Question: I want to design a login screen. The content should be horizontally and vertically alinged center. So far I have created this:

Currently I have given marginTop to my top element i.e. the icon. But I don't think it's a proper way. I want the username field to be in the vertical center of the screen. This will move the whole content in the middle of the screen.
Here is my layout code so far:
'''
<RelativeLayout xmlns:android="http://schemas.android.com/apk/res/android"
xmlns:tools="http://schemas.android.com/tools"
android:layout_width="match_parent"
android:layout_height="match_parent"
tools:context=".LoginActivity"
android:background="#d1d6df">
<ImageView
android:id="@+id/imgIcon"
android:src="@drawable/ic_launcher"
android:layout_width="wrap_content"
android:layout_height="wrap_content"
android:contentDescription="Icon"
android:layout_marginBottom="20dp"
android:layout_marginTop="120dp"
android:layout_centerHorizontal="true"/>
<EditText
android:id="@+id/txtUsername"
android:hint="Username"
android:layout_width="wrap_content"
android:layout_height="wrap_content"
android:layout_centerHorizontal="true"
android:layout_below="@+id/imgIcon"
android:ems="10"
android:inputType="text">
<requestFocus />
</EditText>
<EditText
android:id="@+id/txtPassword"
android:hint="@string/passwordHint"
android:layout_width="wrap_content"
android:layout_height="wrap_content"
android:layout_centerHorizontal="true"
android:layout_below="@+id/txtUsername"
android:ems="10"
android:inputType="textPassword">
</EditText>
<Button
android:text="@string/loginButtonText"
android:layout_width="wrap_content"
android:layout_height="wrap_content"
android:layout_centerHorizontal="true"
android:layout_below="@+id/txtPassword"
/>
</RelativeLayout>
'''
Also I want Login button to get width from its upper sibling, i.e. Password field. Is that possible?
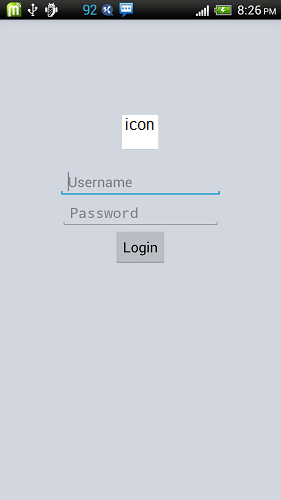
Answer: 1. Remove the marginTop and add android:gravity="center" on your relativeLayout
2. Add android:layout_alignLeft="@+id/txtPassword" and android:layout_alignRight="@+id/txtPassword" to your button
Hope this will help you :)